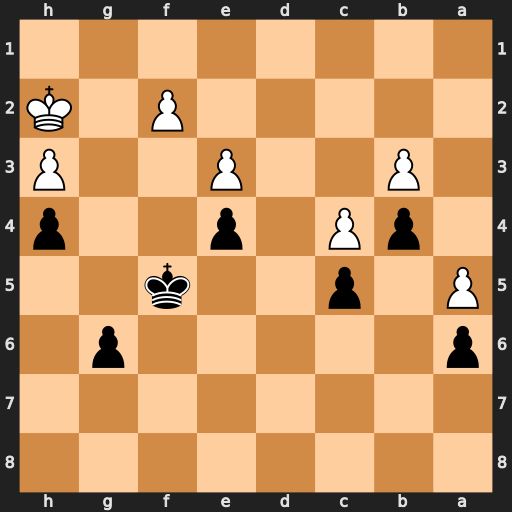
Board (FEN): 8/8/p5p1/P1p2k2/1pP1p2p/1P2P2P/5P1K/8
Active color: b
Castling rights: -
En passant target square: -
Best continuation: g5 Kh1 g4